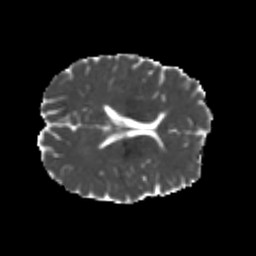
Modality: MD
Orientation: axial
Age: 20
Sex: male
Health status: healthy
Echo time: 0.074 s